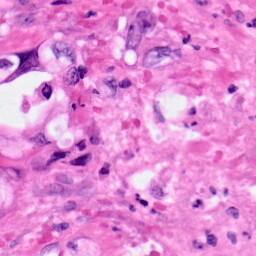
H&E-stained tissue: Pancreatic